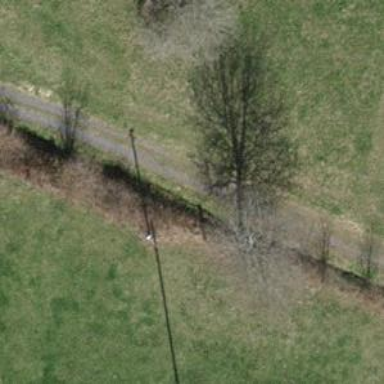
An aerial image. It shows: Minor power line.